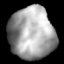
Tissue: lung
Cell type: Epithelial cells
Senescence score: 0.2428
Nuclear area (px): 2309
Mean DAPI intensity: 164.035